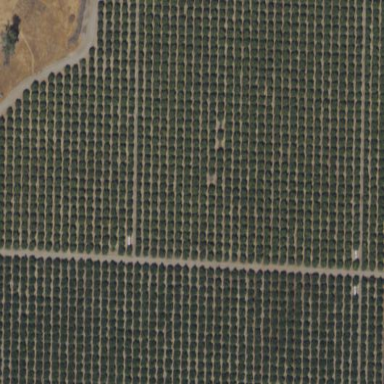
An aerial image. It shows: Orange orchard with rows of orange trees.